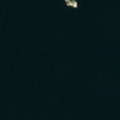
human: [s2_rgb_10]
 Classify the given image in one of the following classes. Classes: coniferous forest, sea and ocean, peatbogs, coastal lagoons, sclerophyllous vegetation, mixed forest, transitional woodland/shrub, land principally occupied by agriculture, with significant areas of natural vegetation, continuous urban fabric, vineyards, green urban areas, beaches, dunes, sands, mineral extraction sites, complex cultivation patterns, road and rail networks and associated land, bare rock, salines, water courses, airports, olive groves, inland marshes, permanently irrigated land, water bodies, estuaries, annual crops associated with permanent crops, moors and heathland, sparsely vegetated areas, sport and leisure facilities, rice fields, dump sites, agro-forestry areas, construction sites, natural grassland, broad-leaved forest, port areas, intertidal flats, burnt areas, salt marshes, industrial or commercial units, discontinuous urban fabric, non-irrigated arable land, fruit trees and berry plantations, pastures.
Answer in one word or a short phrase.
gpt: sea and ocean